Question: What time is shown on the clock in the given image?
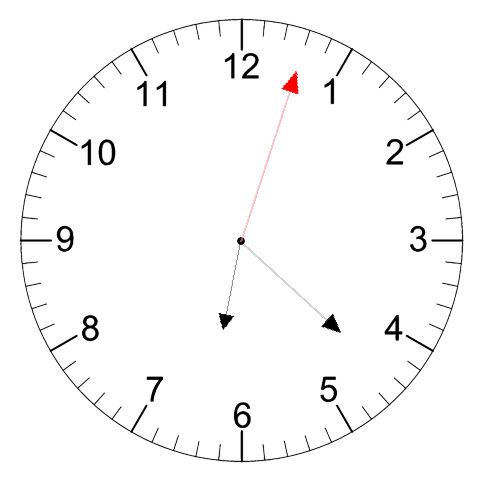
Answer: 06:22:03